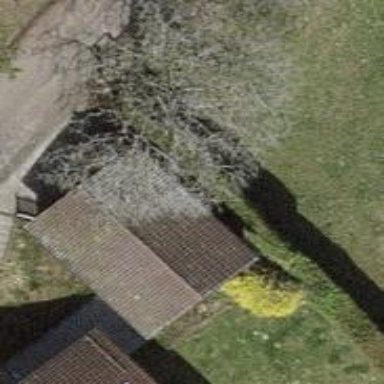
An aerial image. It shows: Shed.